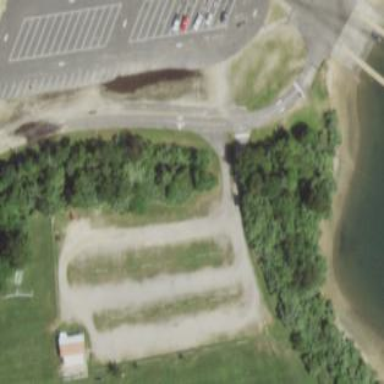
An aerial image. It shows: Parking area with surface.